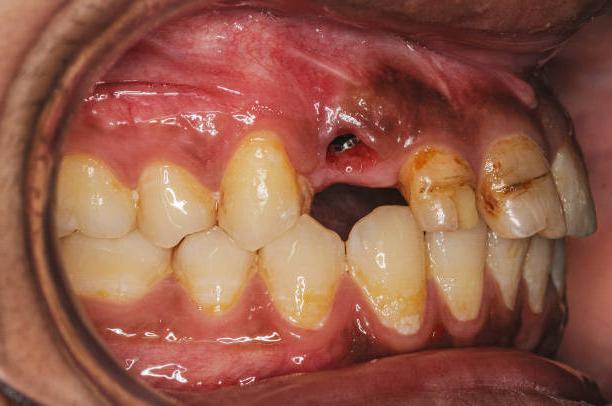
Condition: Gingivitis